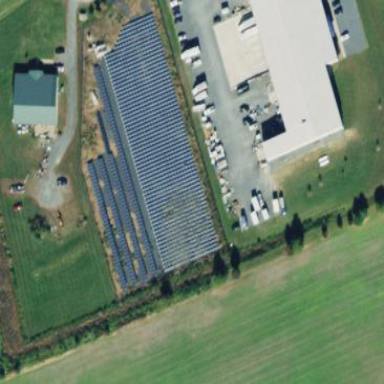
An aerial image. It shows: Solar power generator enclosed by fence.